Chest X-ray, AP view. Patient: 61 years old, sex M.
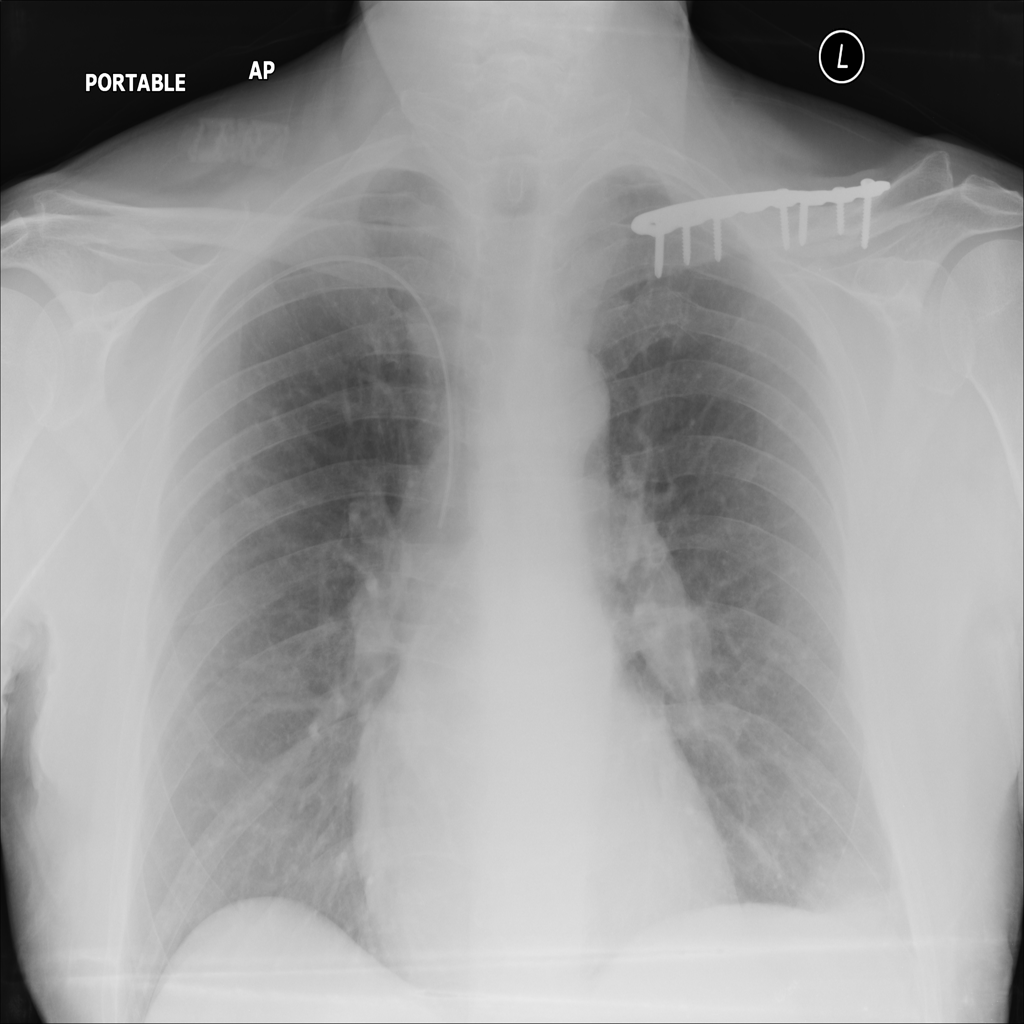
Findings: No Finding